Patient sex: F
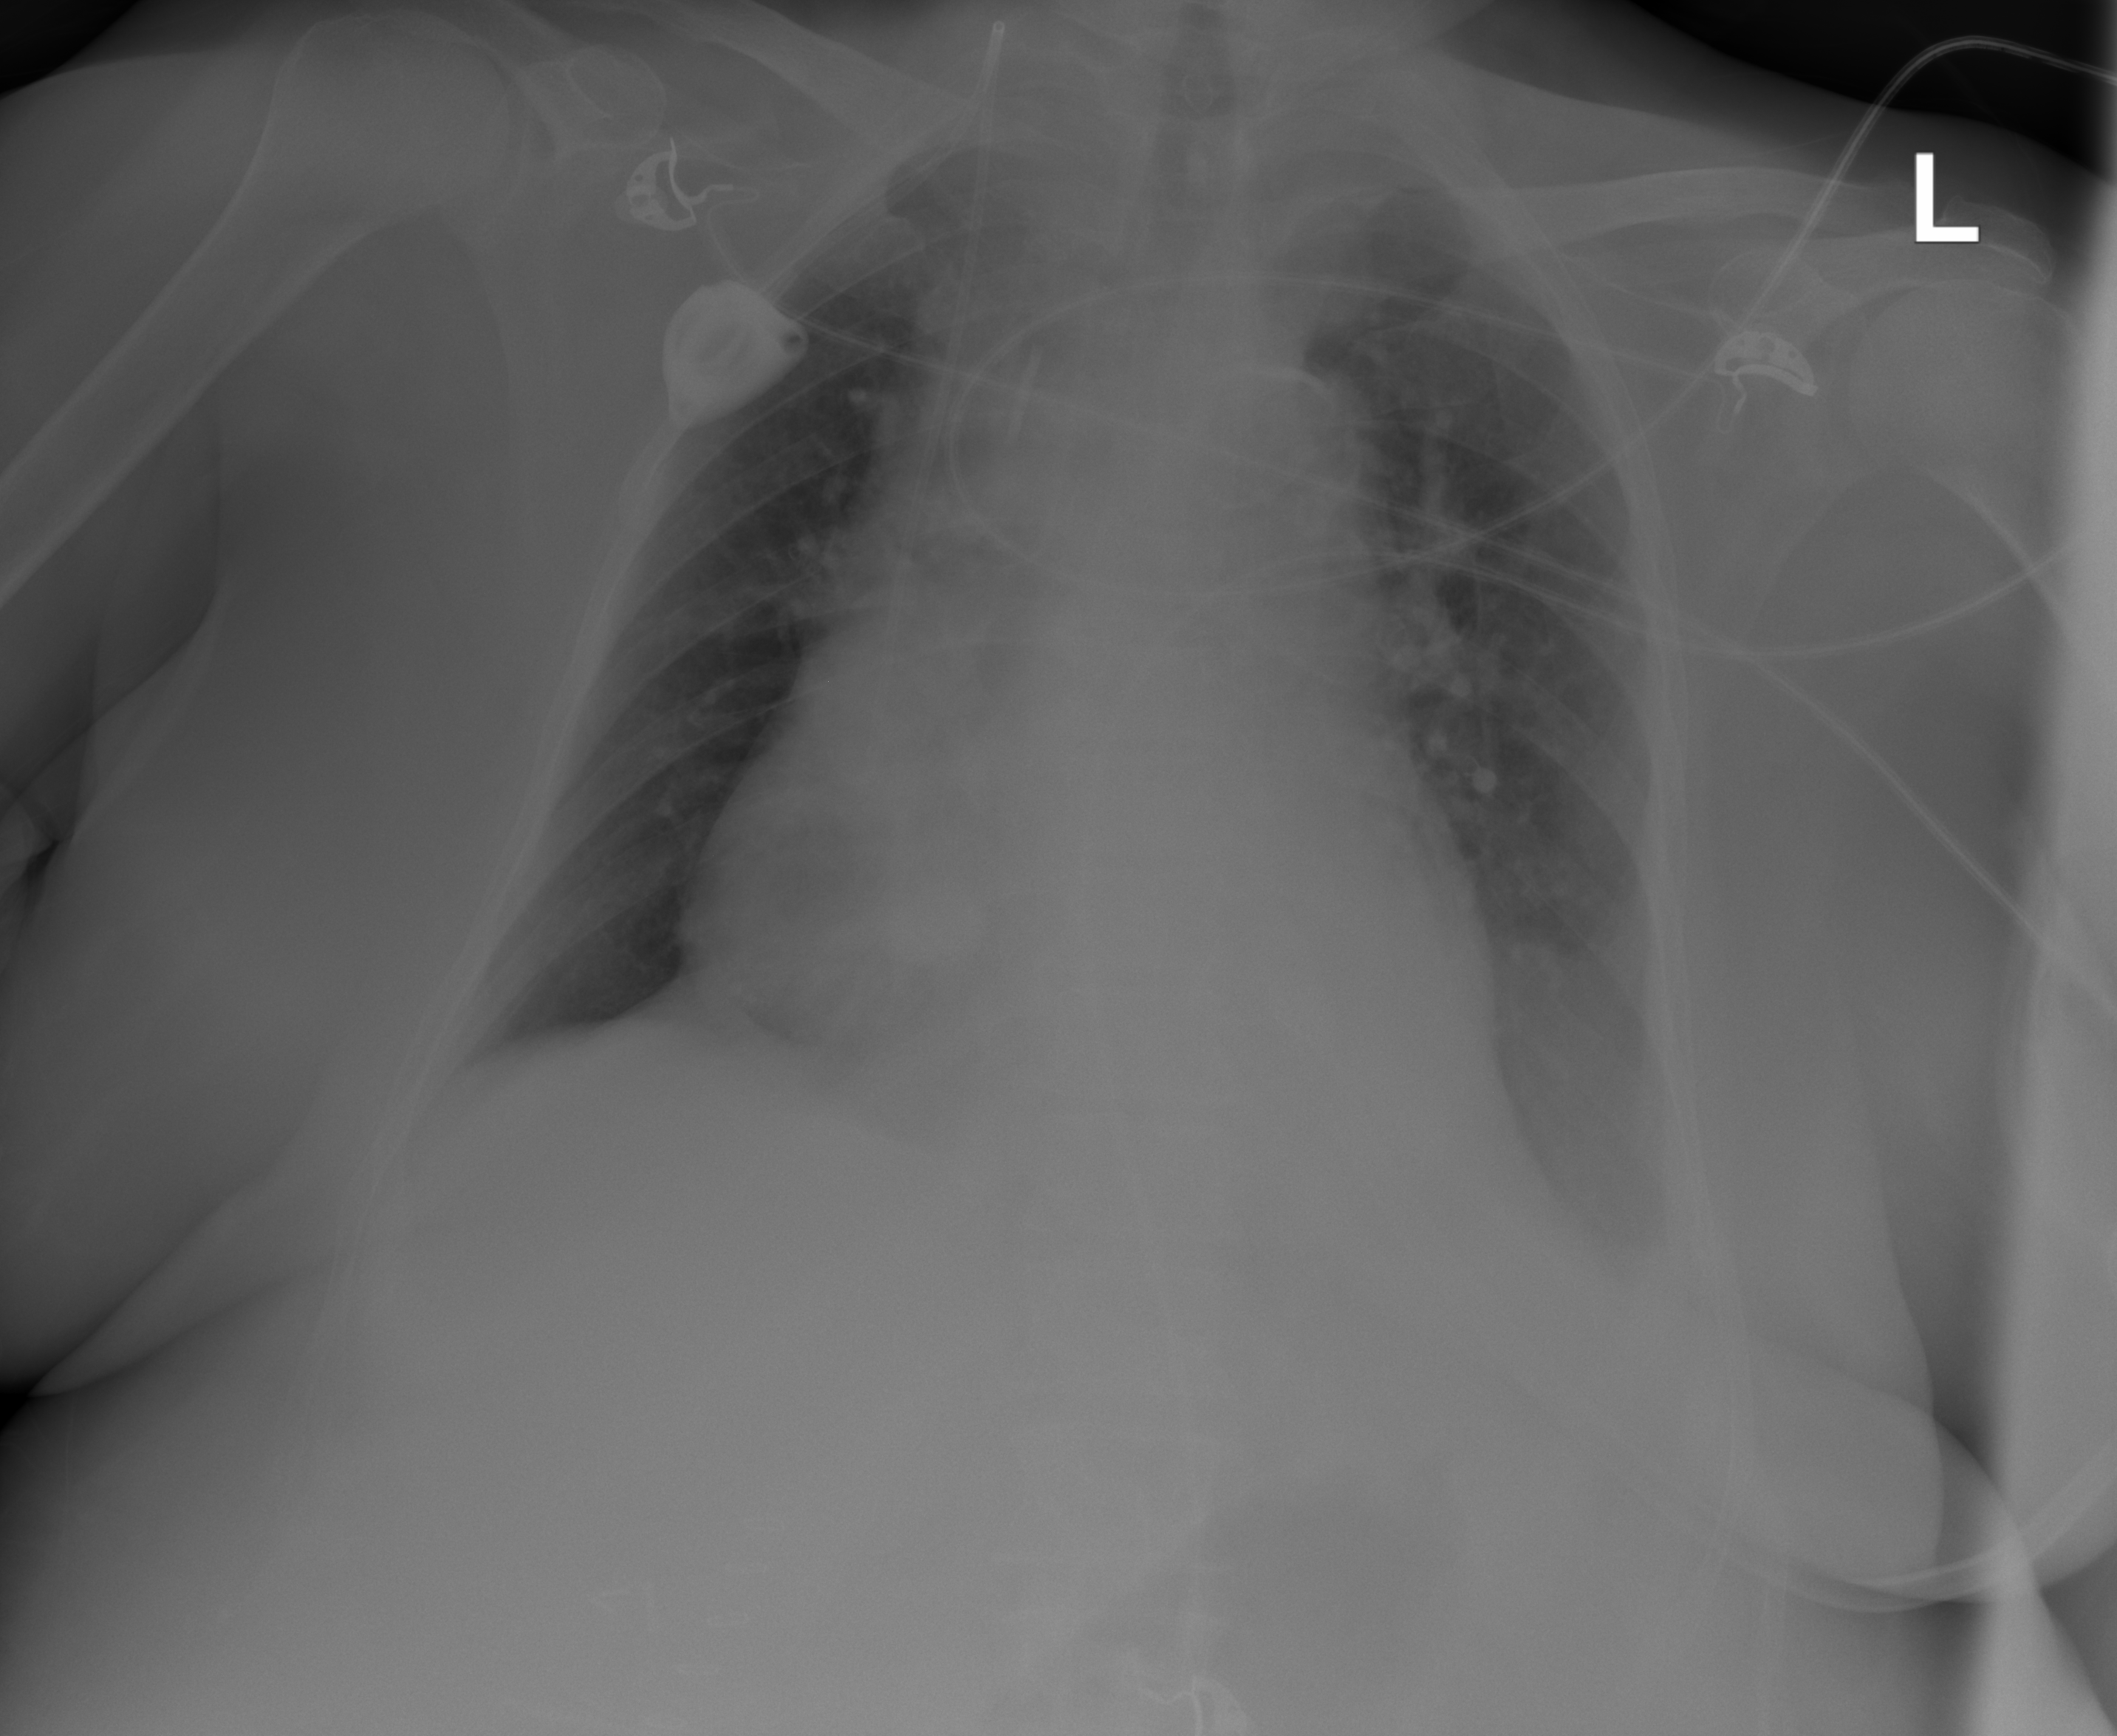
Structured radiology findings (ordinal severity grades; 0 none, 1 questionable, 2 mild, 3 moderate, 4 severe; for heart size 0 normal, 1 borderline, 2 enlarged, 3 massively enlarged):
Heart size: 3
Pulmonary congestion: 0
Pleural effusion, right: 0
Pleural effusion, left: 2
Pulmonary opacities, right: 0
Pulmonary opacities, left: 2
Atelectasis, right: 0
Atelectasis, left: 1